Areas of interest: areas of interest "Jade Bay Community"
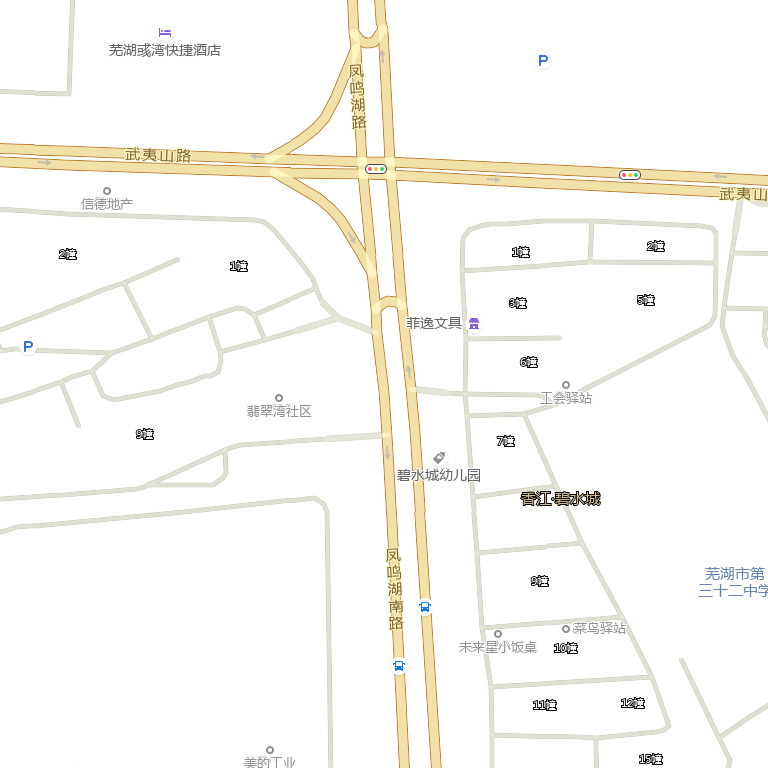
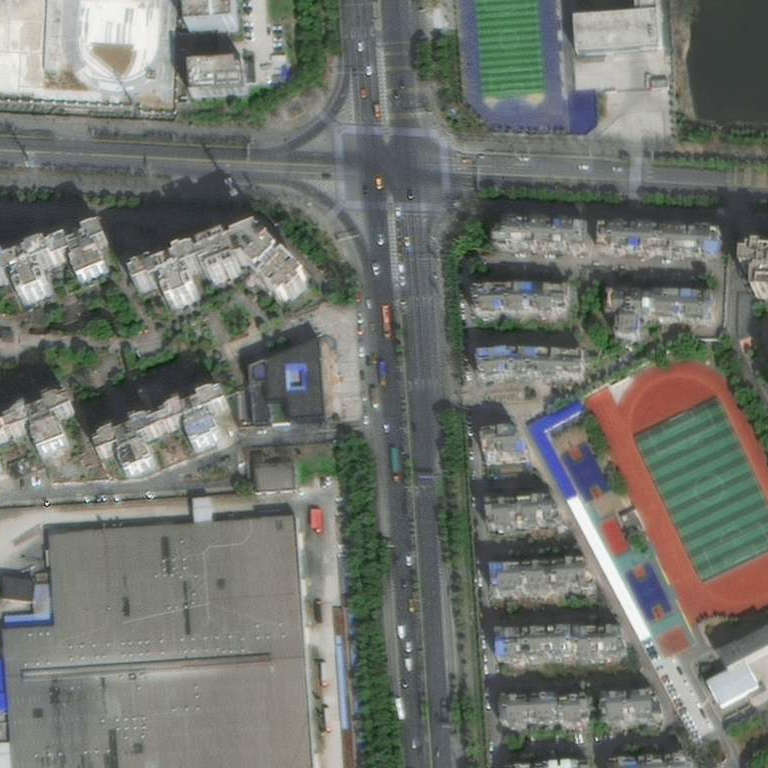